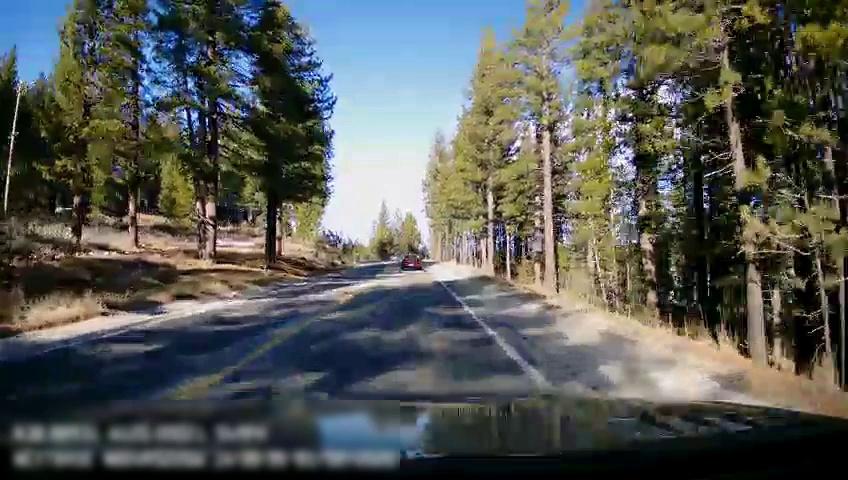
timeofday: Day
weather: Sunny
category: Drivable Space
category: Vehicles | Car
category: Lanes | Current Lane
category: Lanes | Current Lane